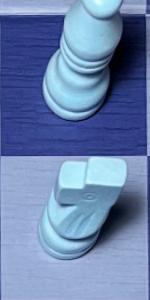
Label: Knight_White